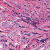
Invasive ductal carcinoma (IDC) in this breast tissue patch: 0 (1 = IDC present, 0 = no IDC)